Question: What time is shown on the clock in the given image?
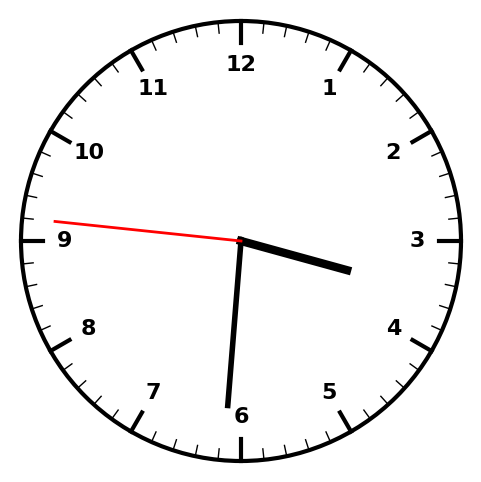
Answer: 03:30:46